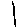
Label: line